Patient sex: M
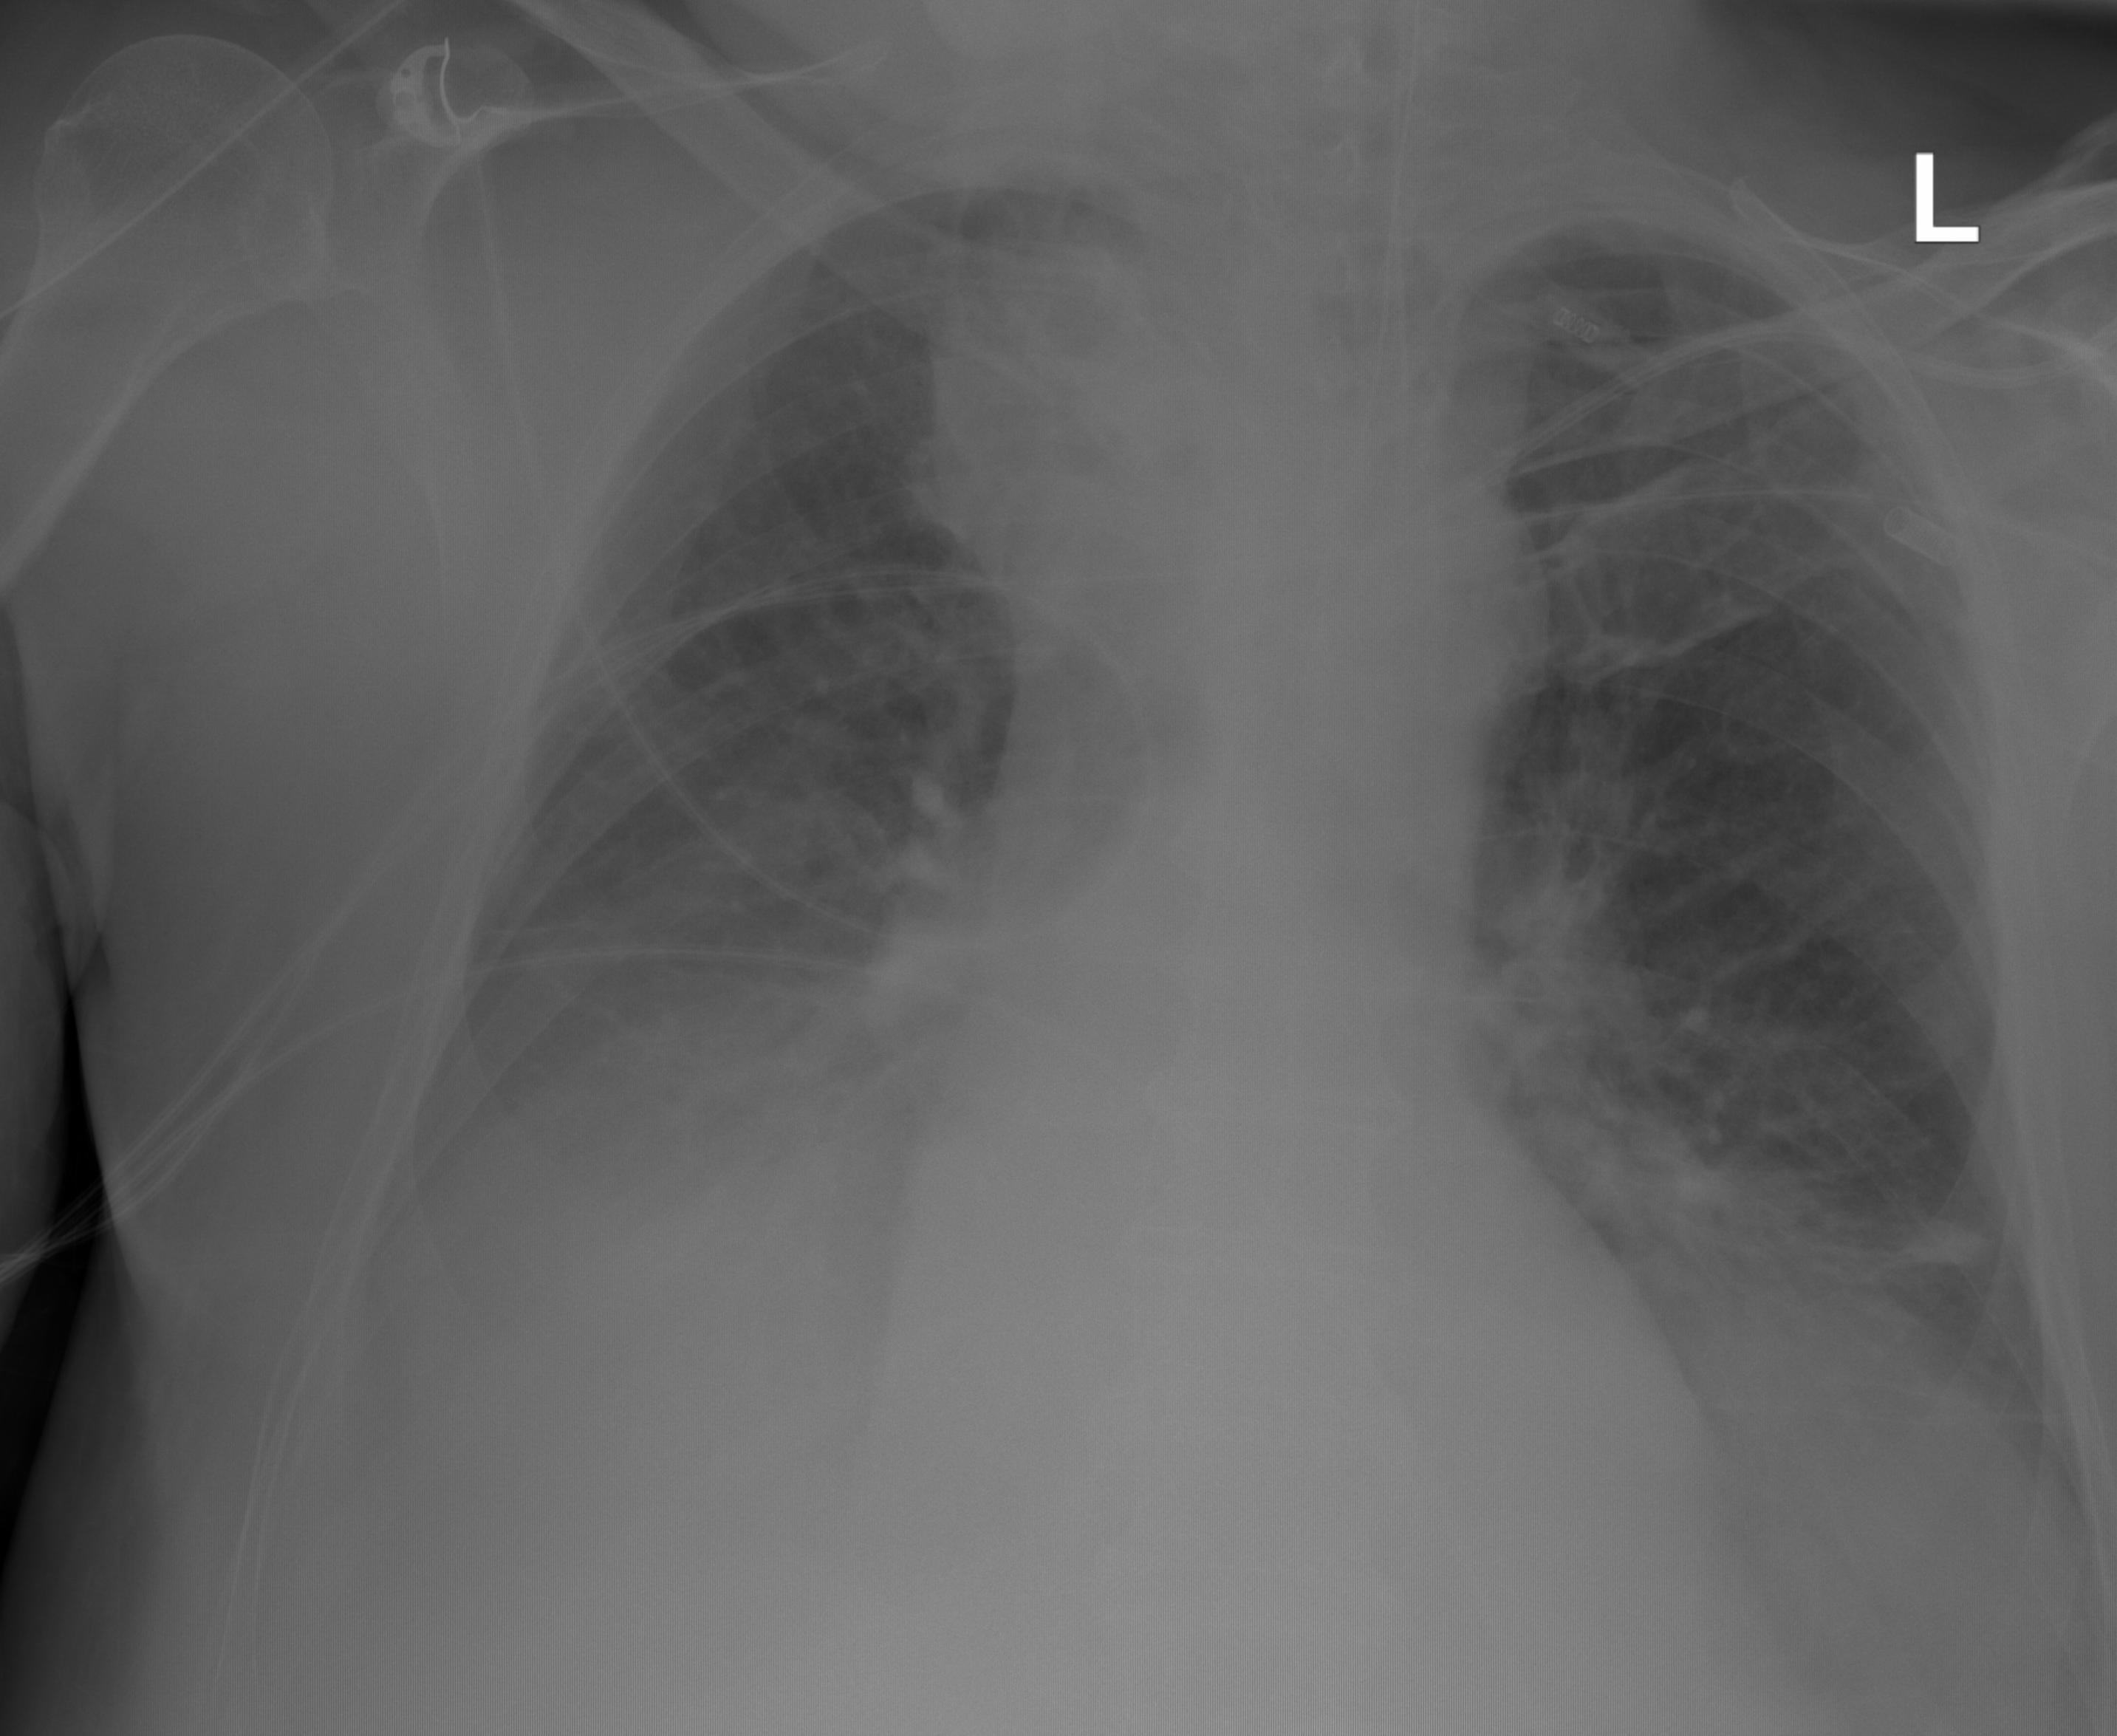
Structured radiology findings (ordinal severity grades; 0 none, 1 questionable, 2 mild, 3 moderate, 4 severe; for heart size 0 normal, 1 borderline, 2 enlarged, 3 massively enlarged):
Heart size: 0
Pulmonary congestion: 2
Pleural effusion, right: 3
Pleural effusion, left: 3
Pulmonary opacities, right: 0
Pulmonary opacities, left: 0
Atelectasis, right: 2
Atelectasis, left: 2